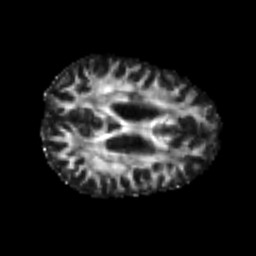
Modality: FA
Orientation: axial
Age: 59
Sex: male
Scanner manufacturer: siemens
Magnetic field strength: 3 T
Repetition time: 4.987 s
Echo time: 0.0792 s